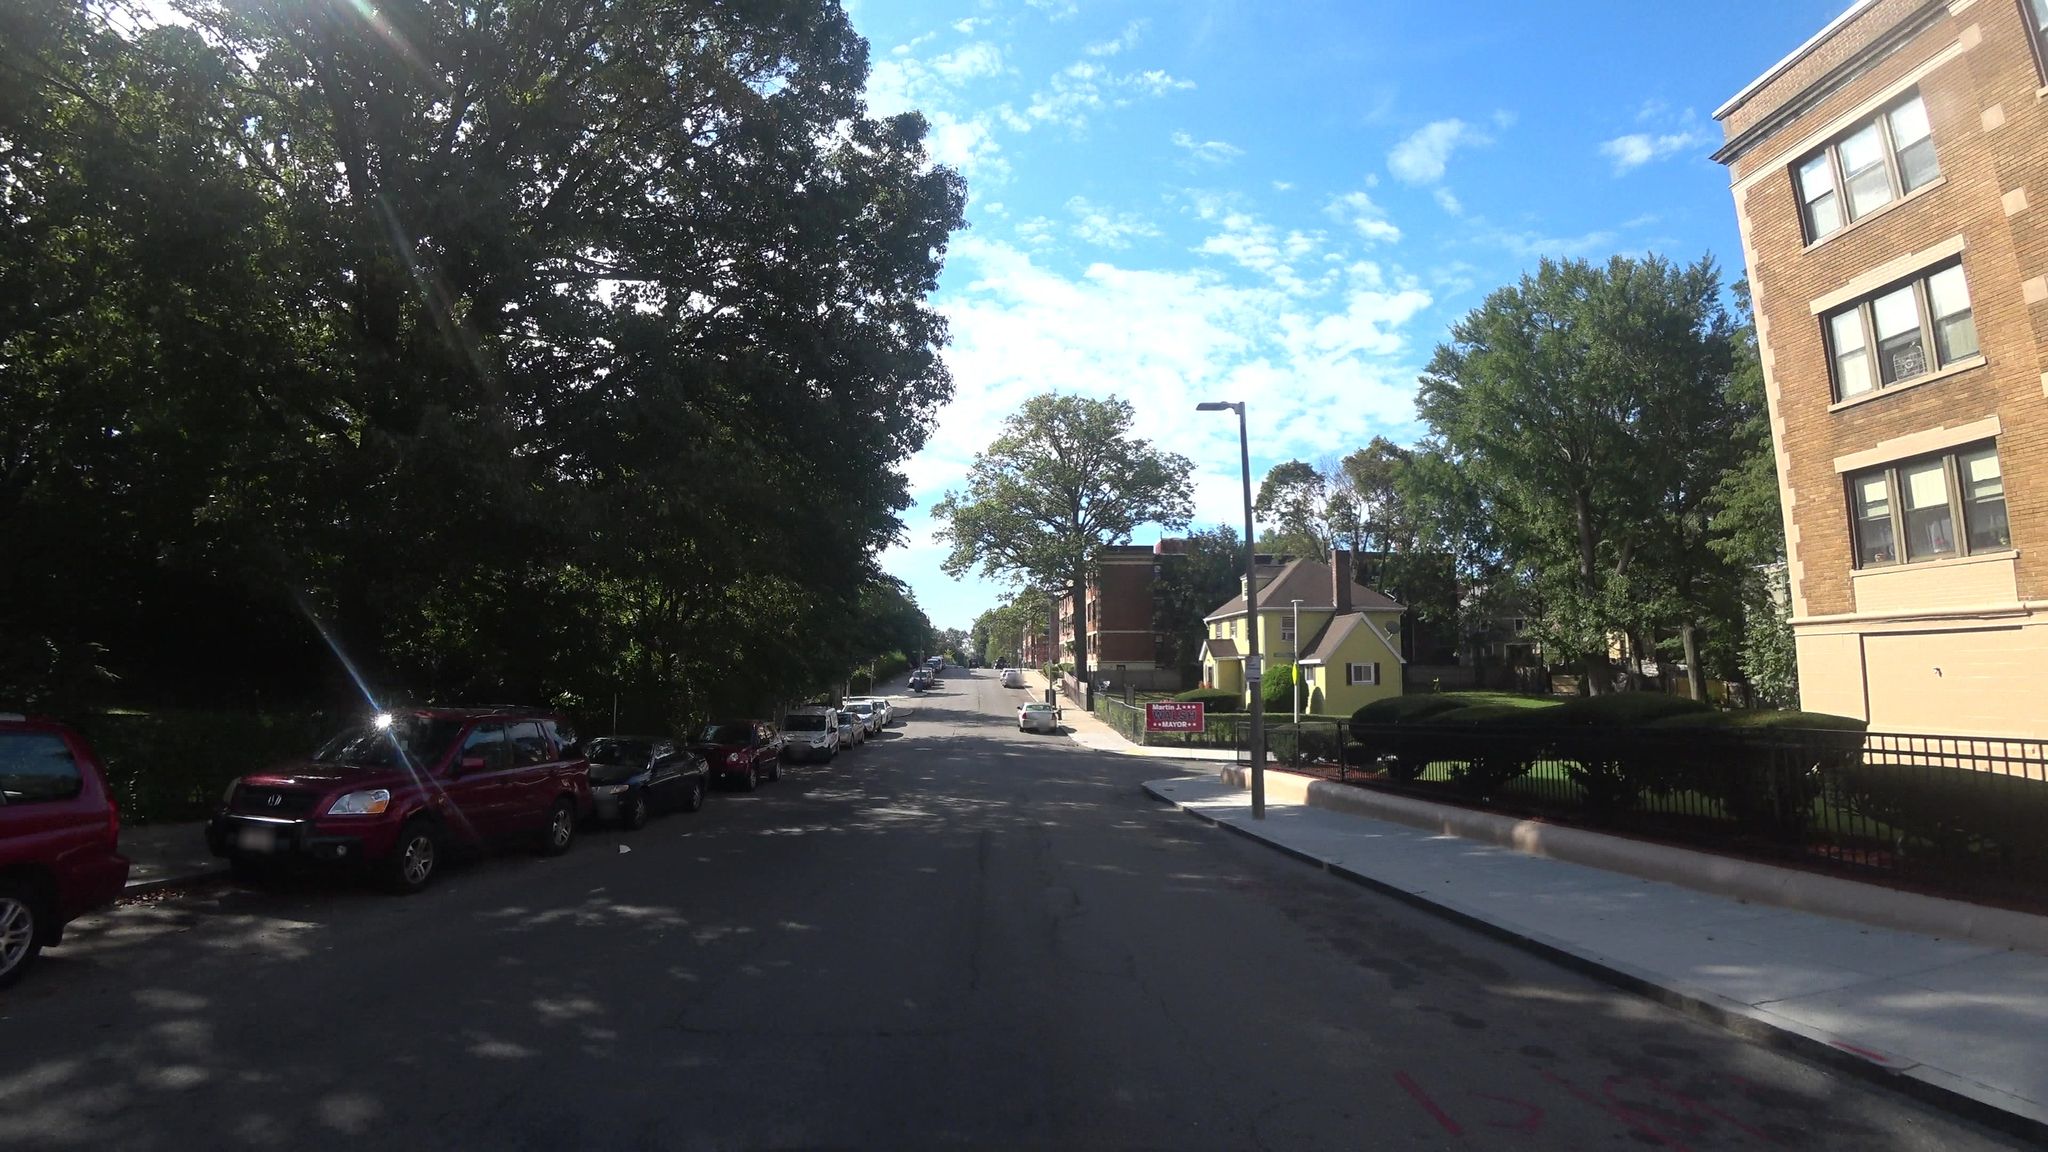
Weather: clear
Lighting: day
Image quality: good
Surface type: cycling surface
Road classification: residential
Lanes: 2
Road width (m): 18.3
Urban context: urban centre
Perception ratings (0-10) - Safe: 8.49, Lively: 8.69, Beautiful: 9.44, Boring: 3.04, Depressing: 0.64, Wealthy: 8.53